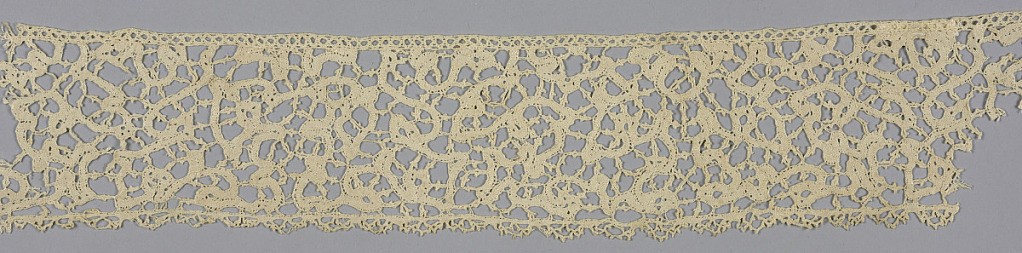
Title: Band
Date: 17th century
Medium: natural linen Technique: bobbin made continuous tape with bars
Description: Fragment of band with meandering vine.